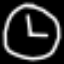
Label: clock